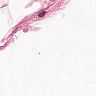
Metastatic tissue present: no